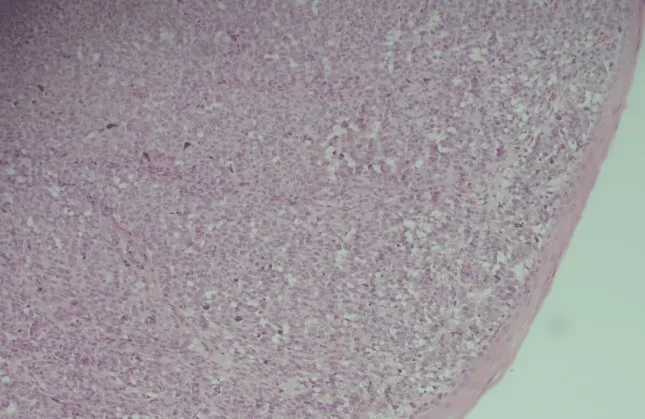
Poorly circumscribed lesion with marked cytologic atypia and epithelioid cells with prominent large, vesicular nuclei. Finely granular pigment noted throughout (H&E X10).
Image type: pathology (h&e)